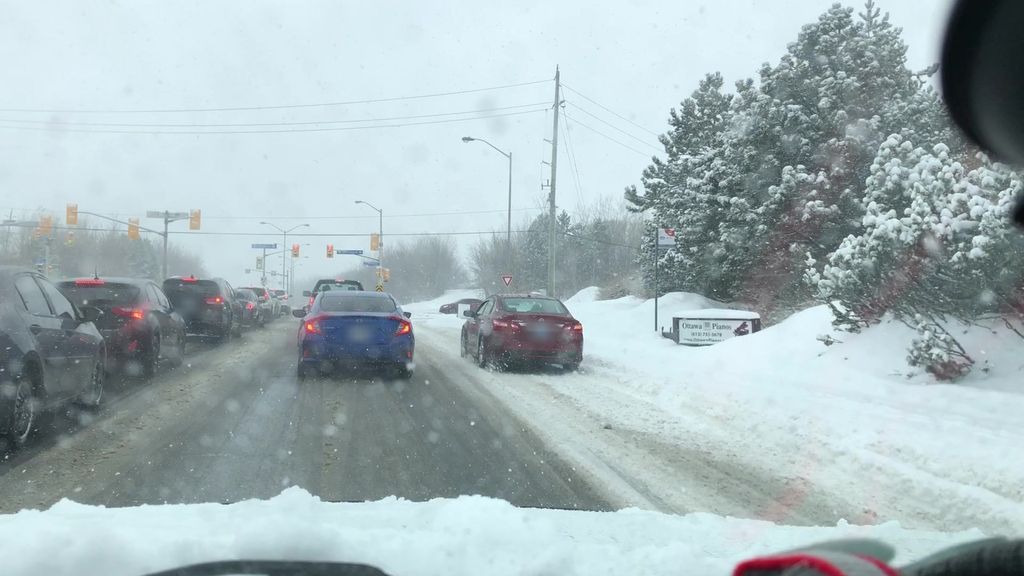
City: ottawa-gatineau